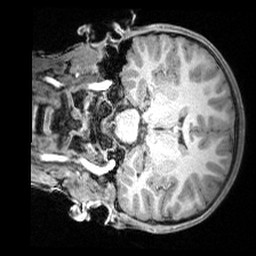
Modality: T1w
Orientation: coronal
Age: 10
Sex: male
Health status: ill
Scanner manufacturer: siemens
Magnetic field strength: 3 T
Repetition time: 1.6 s
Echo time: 0.00179 s